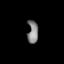
Tissue: lung
Cell type: Epithelial cells
Senescence score: 0.1965
Nuclear area (px): 235
Mean DAPI intensity: 131.166